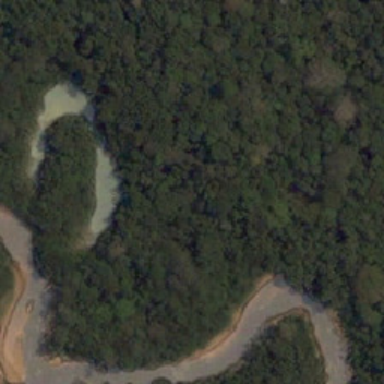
The forest is very large .